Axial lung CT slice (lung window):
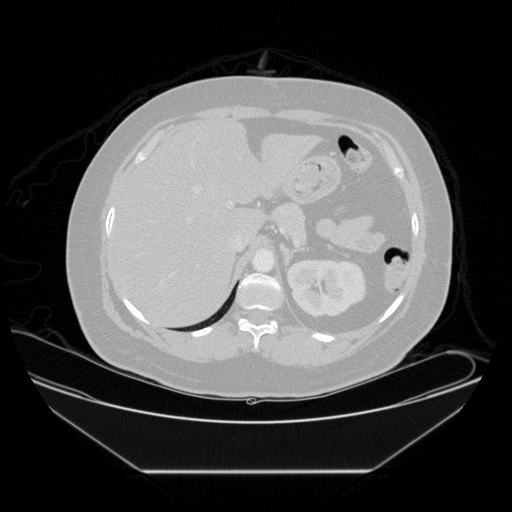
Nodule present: no